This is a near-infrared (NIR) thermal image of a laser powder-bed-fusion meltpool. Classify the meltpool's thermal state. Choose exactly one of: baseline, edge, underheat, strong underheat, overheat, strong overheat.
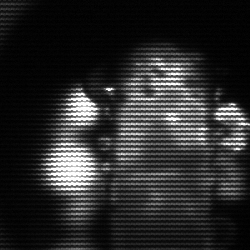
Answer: strong underheat